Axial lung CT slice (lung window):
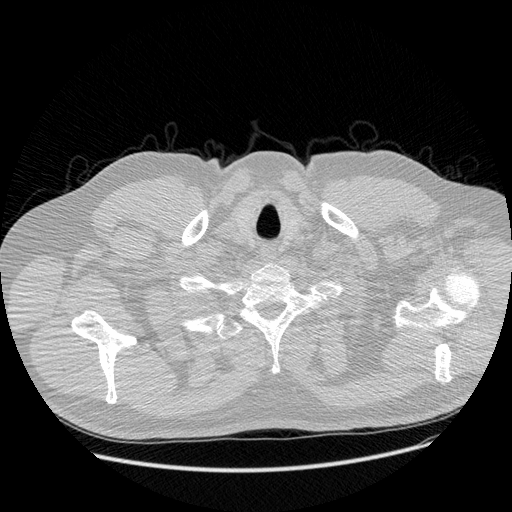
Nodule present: no